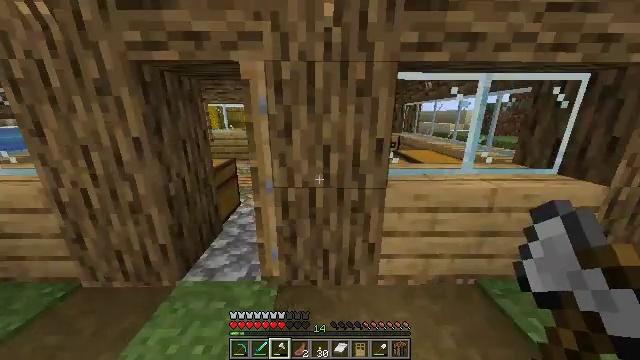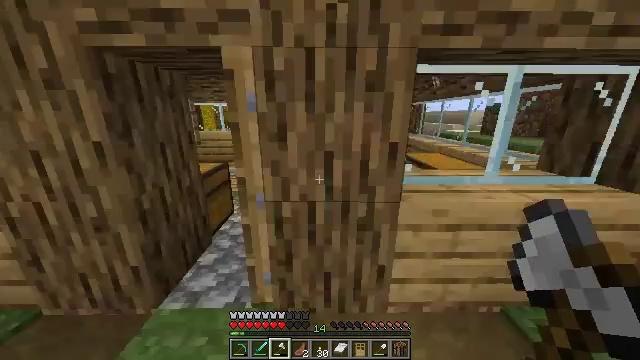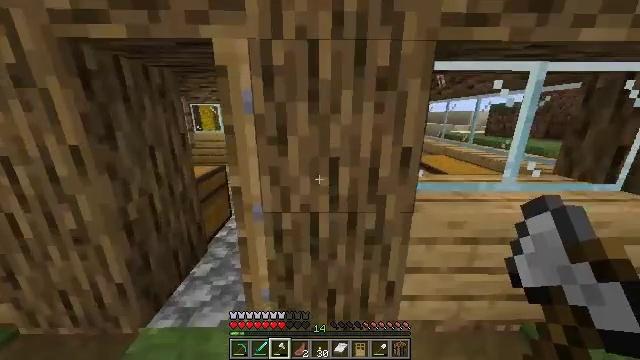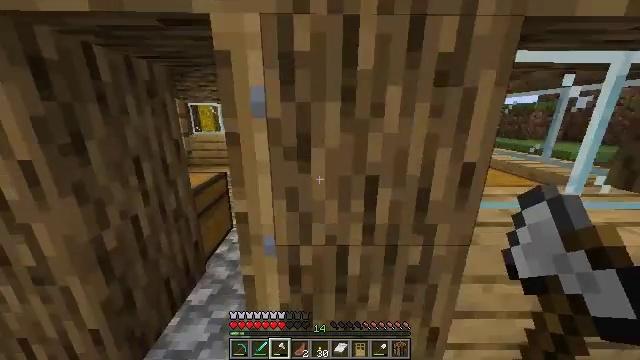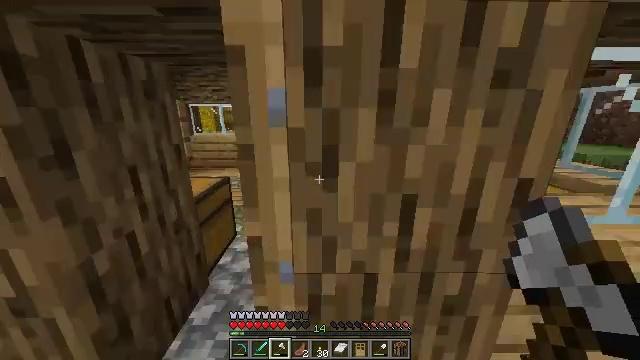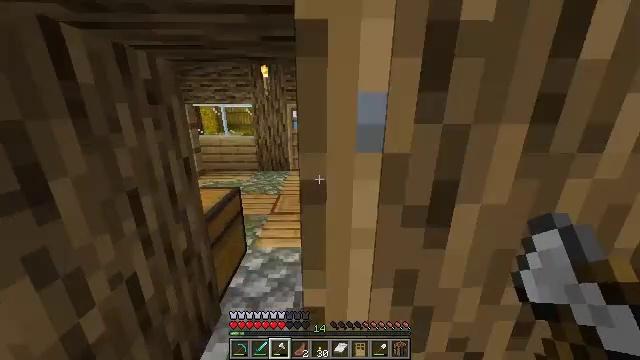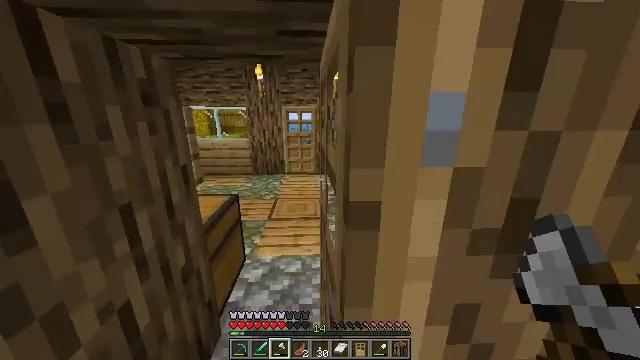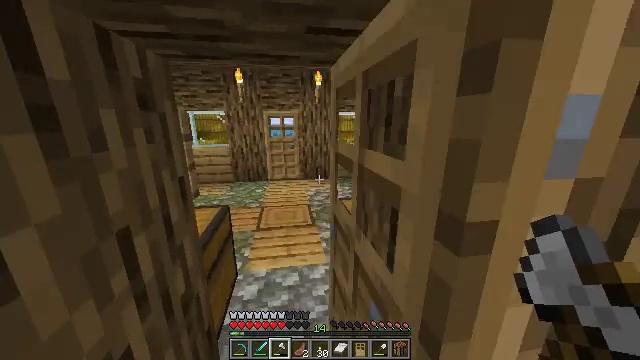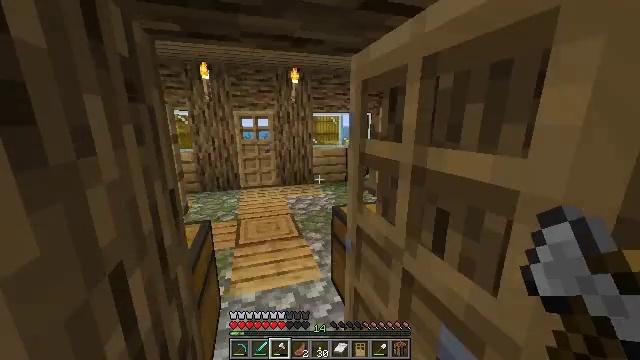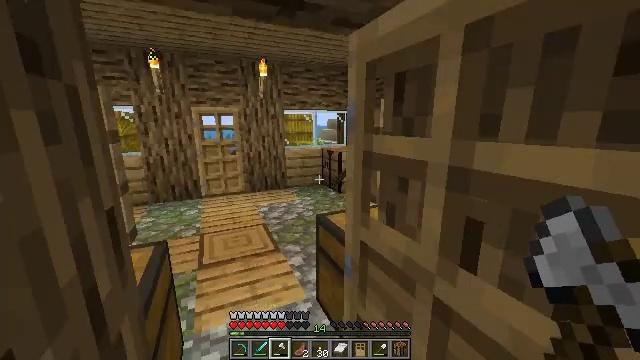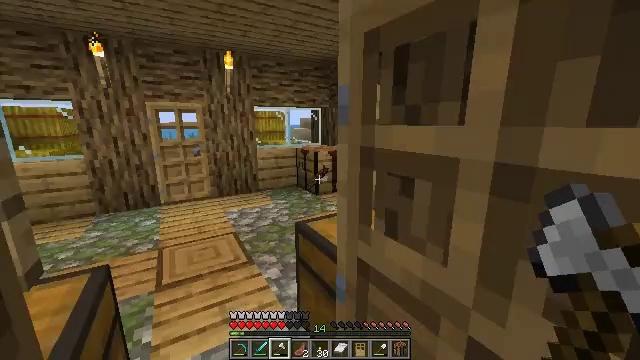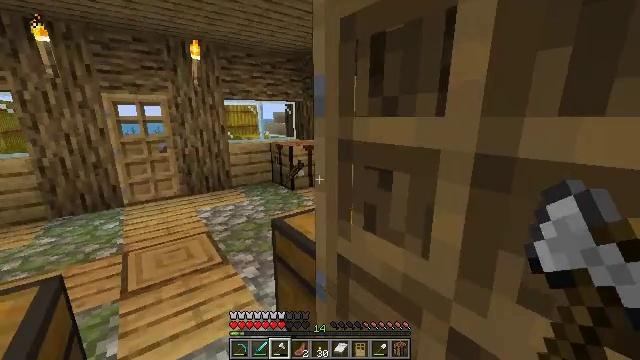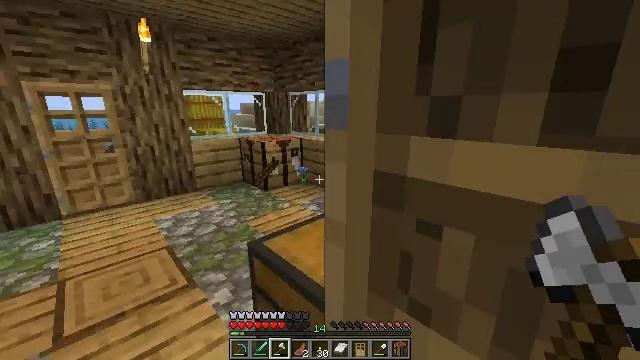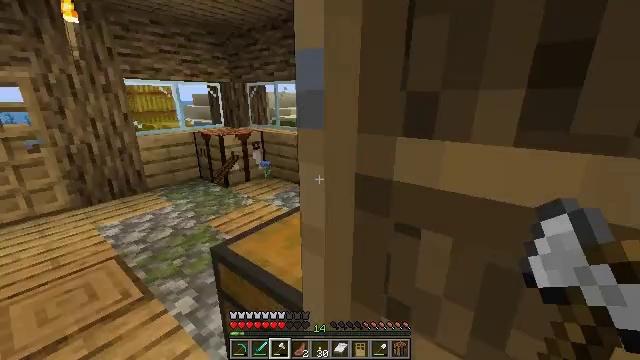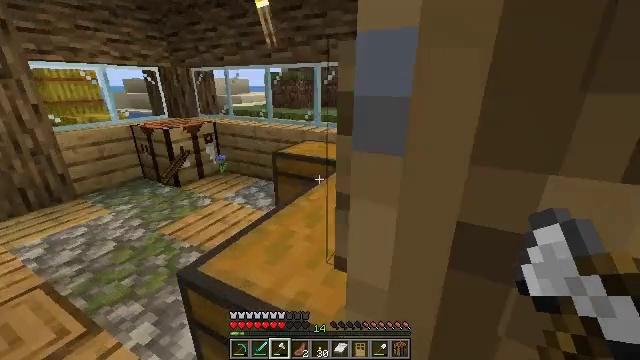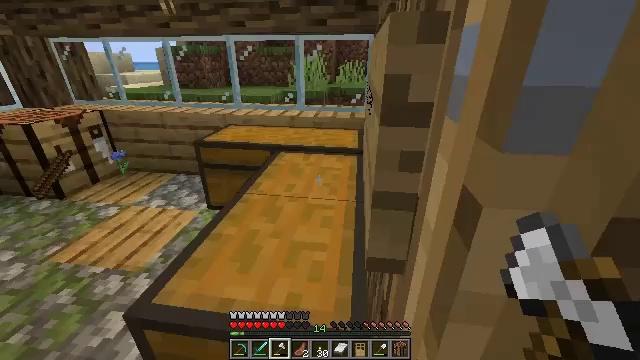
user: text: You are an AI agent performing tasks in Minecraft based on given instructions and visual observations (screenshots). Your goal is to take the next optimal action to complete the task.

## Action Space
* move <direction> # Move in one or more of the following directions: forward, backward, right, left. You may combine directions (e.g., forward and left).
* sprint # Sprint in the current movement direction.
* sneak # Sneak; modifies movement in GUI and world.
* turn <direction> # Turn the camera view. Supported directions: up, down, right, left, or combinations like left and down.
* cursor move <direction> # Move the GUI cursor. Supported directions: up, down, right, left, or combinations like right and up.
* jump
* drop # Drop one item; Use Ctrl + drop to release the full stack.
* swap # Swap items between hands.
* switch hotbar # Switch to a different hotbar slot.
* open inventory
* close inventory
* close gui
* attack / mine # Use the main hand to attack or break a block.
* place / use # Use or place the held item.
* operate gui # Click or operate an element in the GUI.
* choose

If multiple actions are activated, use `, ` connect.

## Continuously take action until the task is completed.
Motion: motion action
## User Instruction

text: Mine the furnace to collect it.
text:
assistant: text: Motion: move forward
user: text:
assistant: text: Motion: move forward and move left
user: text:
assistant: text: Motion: move forward and move left
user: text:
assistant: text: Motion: move forward and move left
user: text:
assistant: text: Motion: move forward and move left
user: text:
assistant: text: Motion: move forward and move left, turn right
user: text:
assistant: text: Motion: move forward and move left, turn right and up
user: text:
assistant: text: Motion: move forward and move left, turn right and up
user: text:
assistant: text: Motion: move forward and move left, turn right
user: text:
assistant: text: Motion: move forward, turn right
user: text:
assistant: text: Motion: move forward, turn right and down
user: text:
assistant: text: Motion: move forward and move left, turn right and down
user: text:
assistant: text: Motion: move forward and move left, turn right and down
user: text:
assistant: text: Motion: move forward and move left, turn right and down
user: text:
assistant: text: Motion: move left, turn right and down
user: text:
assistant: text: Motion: move left, turn right and down
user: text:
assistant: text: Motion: move left, turn right
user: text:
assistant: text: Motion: move left, turn right
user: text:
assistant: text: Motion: move left, turn right
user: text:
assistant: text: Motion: move left, turn right
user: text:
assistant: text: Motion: move left, turn right
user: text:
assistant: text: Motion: move left
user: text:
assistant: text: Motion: move left, turn right
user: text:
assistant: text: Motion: move forward and move left, turn right
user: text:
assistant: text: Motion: move forward and move left, turn right and down, use / place
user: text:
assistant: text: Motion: move forward, turn right and down, use / place
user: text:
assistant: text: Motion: turn right, use / place
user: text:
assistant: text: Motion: turn right and down
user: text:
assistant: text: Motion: turn down
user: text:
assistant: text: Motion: open gui